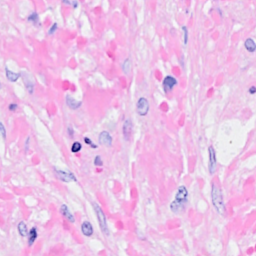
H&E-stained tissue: Breast